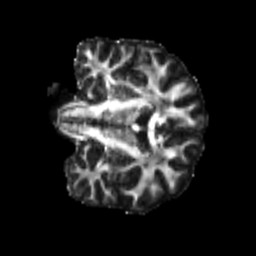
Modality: FA
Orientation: coronal
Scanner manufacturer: siemens
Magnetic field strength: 3 T
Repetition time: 4 s
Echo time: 0.0594 s